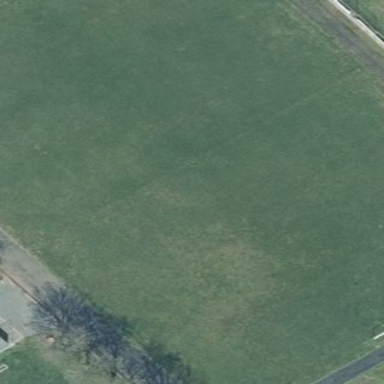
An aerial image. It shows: Grass pitch used for soccer.